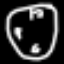
Label: clock